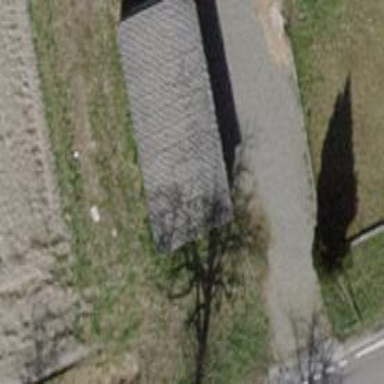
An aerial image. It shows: Group of garages.